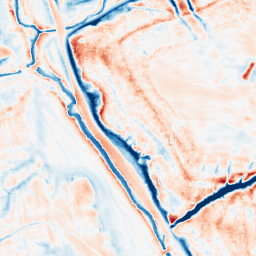
Category: trend_removal
Decomposition family: local_polynomial
Decomposition parameters: window_size: 21
degree: 3
Upsampling method: sinc_blackman
Upsampling parameters: scale: 4
kernel_size: 8
Upsampling scale: 4